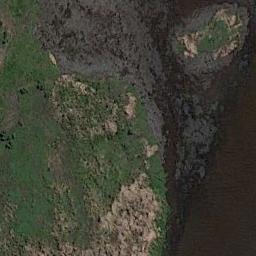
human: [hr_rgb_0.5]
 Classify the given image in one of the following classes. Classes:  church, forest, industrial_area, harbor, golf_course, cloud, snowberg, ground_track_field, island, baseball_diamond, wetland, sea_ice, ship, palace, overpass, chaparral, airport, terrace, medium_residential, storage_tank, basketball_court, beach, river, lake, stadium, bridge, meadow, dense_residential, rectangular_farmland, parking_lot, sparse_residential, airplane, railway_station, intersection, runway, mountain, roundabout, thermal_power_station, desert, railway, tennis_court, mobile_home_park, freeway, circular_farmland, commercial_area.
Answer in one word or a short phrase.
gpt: wetland